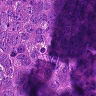
Metastatic tissue present: yes